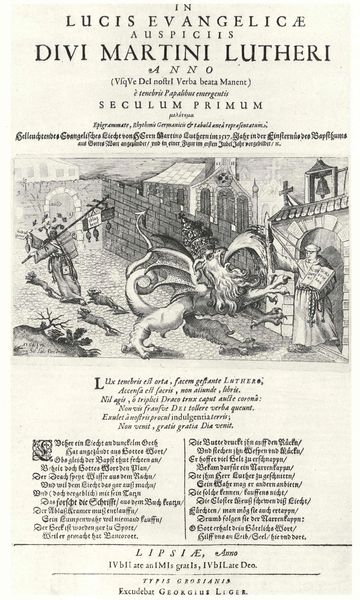
Titel: In Lucis Evangelicae Auspiciis Divi Martini Lutheri
Künstler: Conrad Grahle
Institution: (Seriendruck)
Schlagwörter: angriff, baum, flügel, kampf, mann, weiß, menschen, ausschnitt, fenster, grau, schwarz, strasse, zeichen, gebäude, haus, hunde, tier, tiere, bibel, mensch, bild, kirche, blatt, krone, mähne, schwanz, holzschnitt, schrift, papier, pflaster, dächer, giebel, mauer, ziegel, grafik, graphik, spalten, figuren, deutsch, abbild, tor, flucht, eingang, buch, burg, glaube, kloster, kreuz, dom, mauerwerk, druck, radierung, stich, titel, seite, illustration, schwarzweiß, text, zeitung, fliehen, initiale, überschrift, angel, flüchten, jagd, buchdruck, titelseite, pope, glocke, rosette, teufel, maul, gedicht, fabelwesen, greif, mönch, luther, mitra, tiara, löwe, zeilen, kupferstich, vertreiben, ungeheuer, strophen, verse, drachen, texte, altdeutsch, drache, beschützen, monster, untier, anschlag, latein, lateinisch, evangelisch, martin, reformation, majuskel, evangelium, martin luther, pamphlet, anno, verschlingen, kreatur, löve, martini, mmönch, ablassverkäufer, primum, martin lutzer, divi, lutheri, seculum, prinum, seculum primum, flühgel